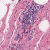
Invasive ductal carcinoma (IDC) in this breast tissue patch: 0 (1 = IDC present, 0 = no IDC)